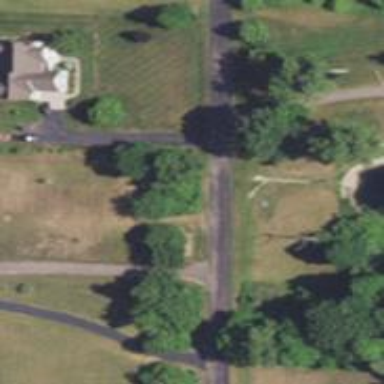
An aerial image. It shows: Driveway leading to service road.